Question: As of now I am pressing alt + enter per intention fix in my source code.
Sometimes I have a lot of the same issues in a file and I'm wondering if a quick fix can be done for a whole package or source file.
Screenshot

Thanks
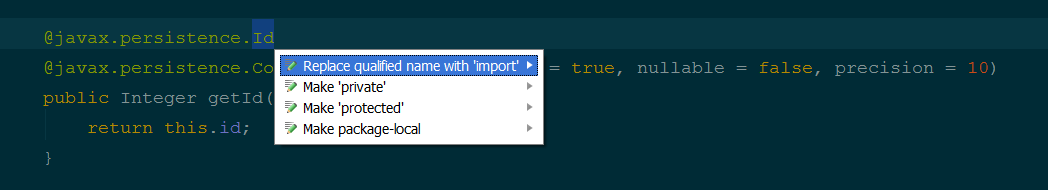
Answer: There should be a "fix all" option in the sub-menu (if you're navigating via keyboard, just press the "right" arrow key to get the sub-menu then select the fix all option).
<URL>